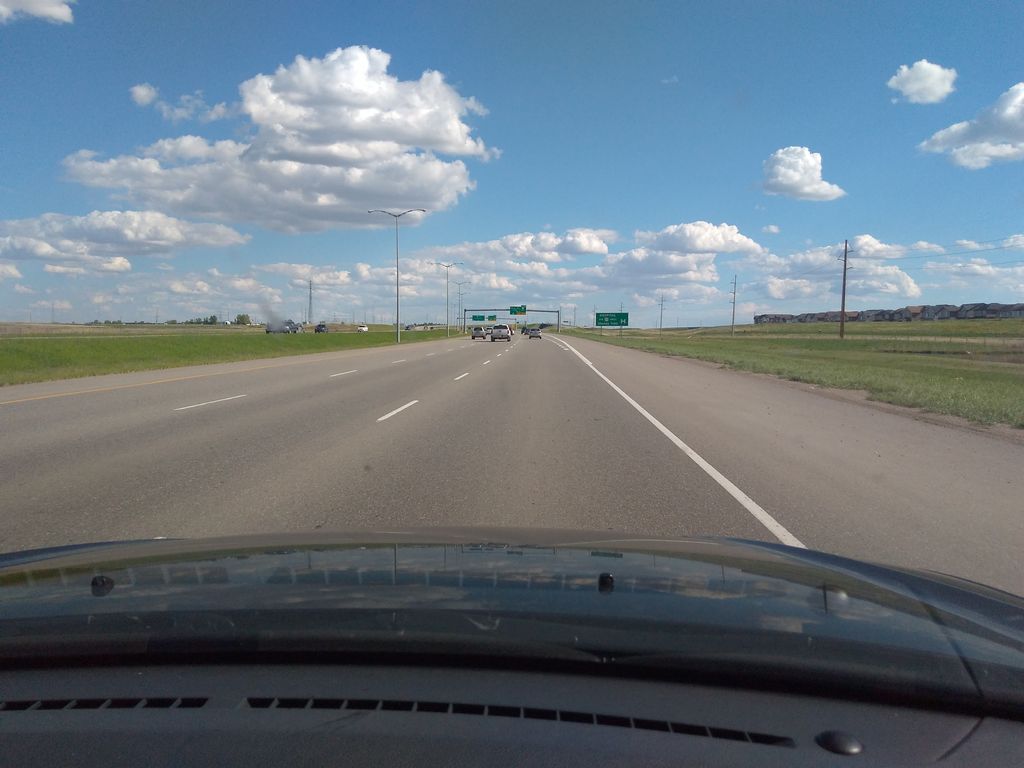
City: calgary